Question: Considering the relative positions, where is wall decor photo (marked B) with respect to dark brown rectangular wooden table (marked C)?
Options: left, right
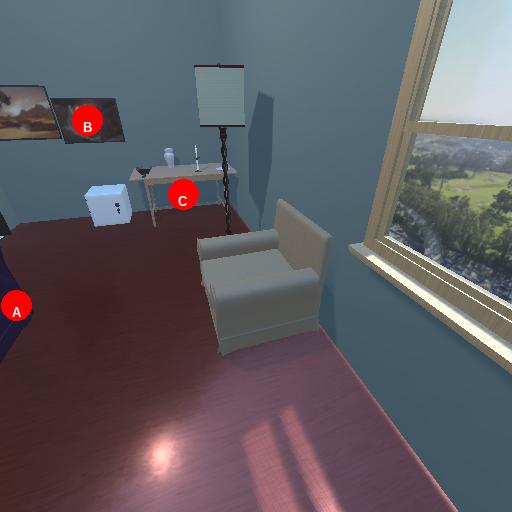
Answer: left